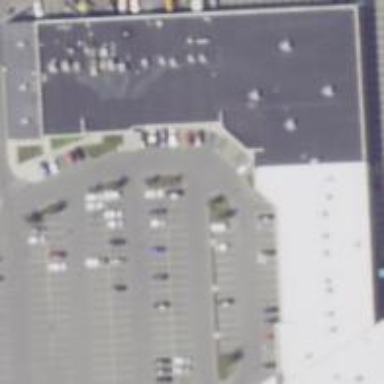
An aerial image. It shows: Retail building.